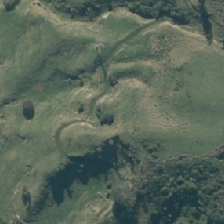
Land cover: grose_broom